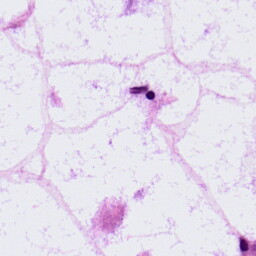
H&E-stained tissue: LymphNode